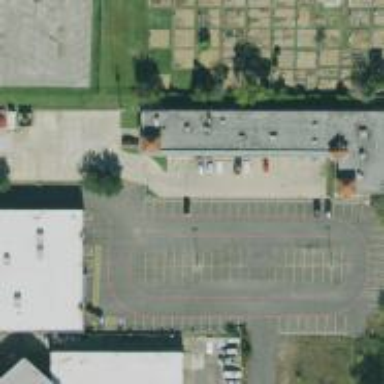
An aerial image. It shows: Parking space.